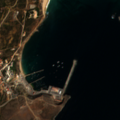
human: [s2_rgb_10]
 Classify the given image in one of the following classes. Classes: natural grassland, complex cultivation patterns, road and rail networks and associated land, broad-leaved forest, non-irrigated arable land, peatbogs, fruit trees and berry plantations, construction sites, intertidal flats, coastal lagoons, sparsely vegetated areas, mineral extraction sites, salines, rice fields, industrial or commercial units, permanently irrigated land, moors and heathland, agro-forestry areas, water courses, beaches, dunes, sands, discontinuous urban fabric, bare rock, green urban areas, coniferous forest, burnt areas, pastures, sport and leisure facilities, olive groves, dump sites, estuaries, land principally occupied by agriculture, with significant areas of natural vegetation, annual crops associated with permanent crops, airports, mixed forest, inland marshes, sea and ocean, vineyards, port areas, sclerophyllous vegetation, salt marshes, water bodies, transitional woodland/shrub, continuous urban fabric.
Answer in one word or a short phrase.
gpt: discontinuous urban fabric, port areas, natural grassland, sclerophyllous vegetation, sea and ocean